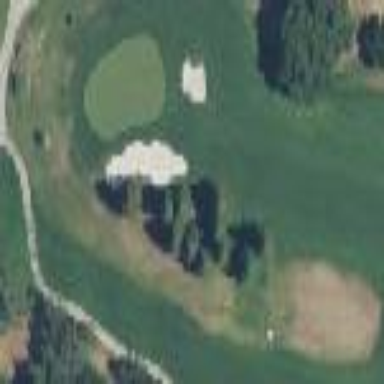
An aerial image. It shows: Rough area in golf course.